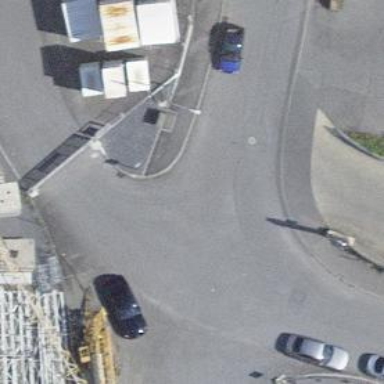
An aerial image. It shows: Kerb barrier.